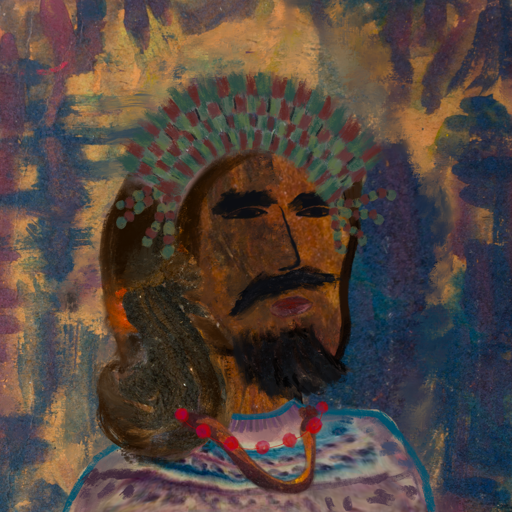
Background: InTheSun, Head And Neck Side: Mosgoul, Face Side: Mosgoul, Bust: HillGirl, Hair Side: Gypsy_Queen, Head Accessory: After_Raid_Crown, Second Necklace: Comrade, Necklace: Irani_3, Baby: Blank